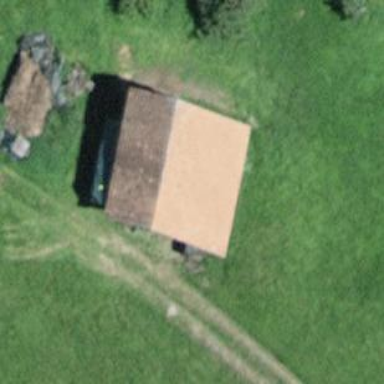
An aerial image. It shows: Rural barn.